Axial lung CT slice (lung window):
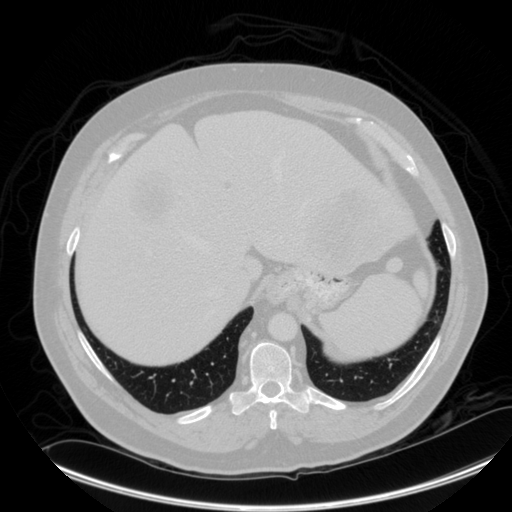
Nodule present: no